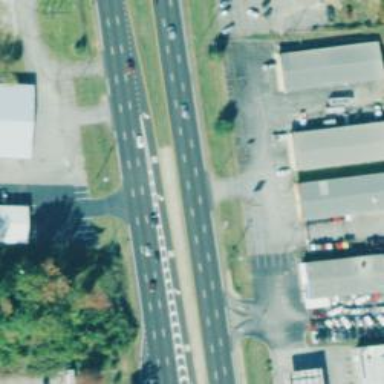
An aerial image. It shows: Asphalt trunk highway.